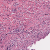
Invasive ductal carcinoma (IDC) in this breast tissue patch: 0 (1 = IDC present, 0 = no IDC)